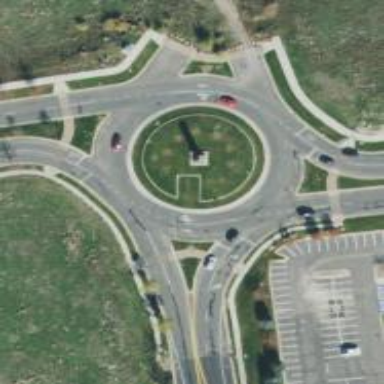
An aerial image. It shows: Tertiary road with asphalt surface leading to roundabout junction.